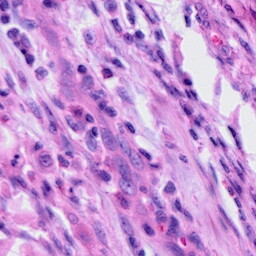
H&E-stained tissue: Cervix